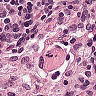
Metastatic tissue present: no